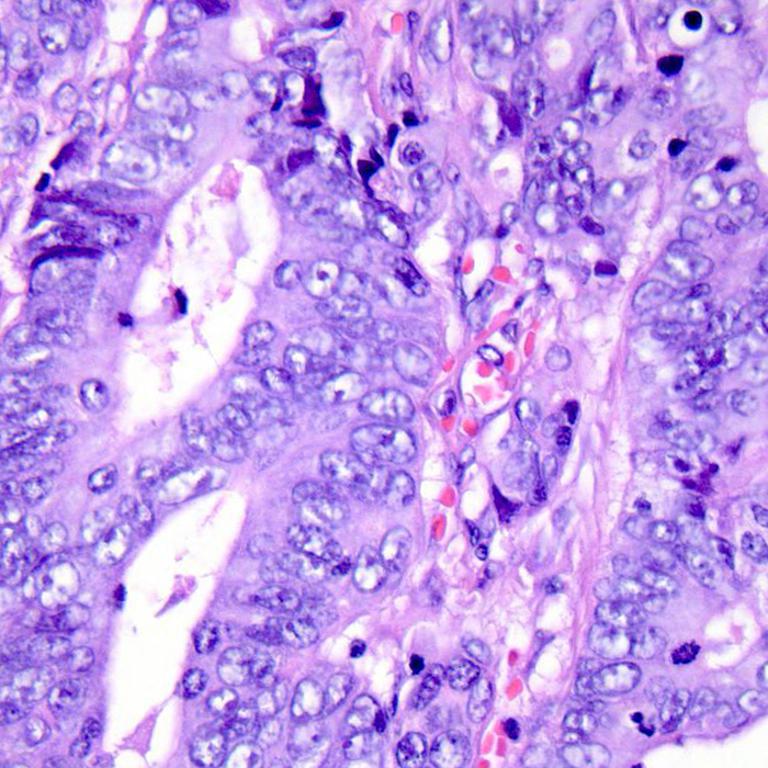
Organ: colon
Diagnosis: adenocarcinomas